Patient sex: M
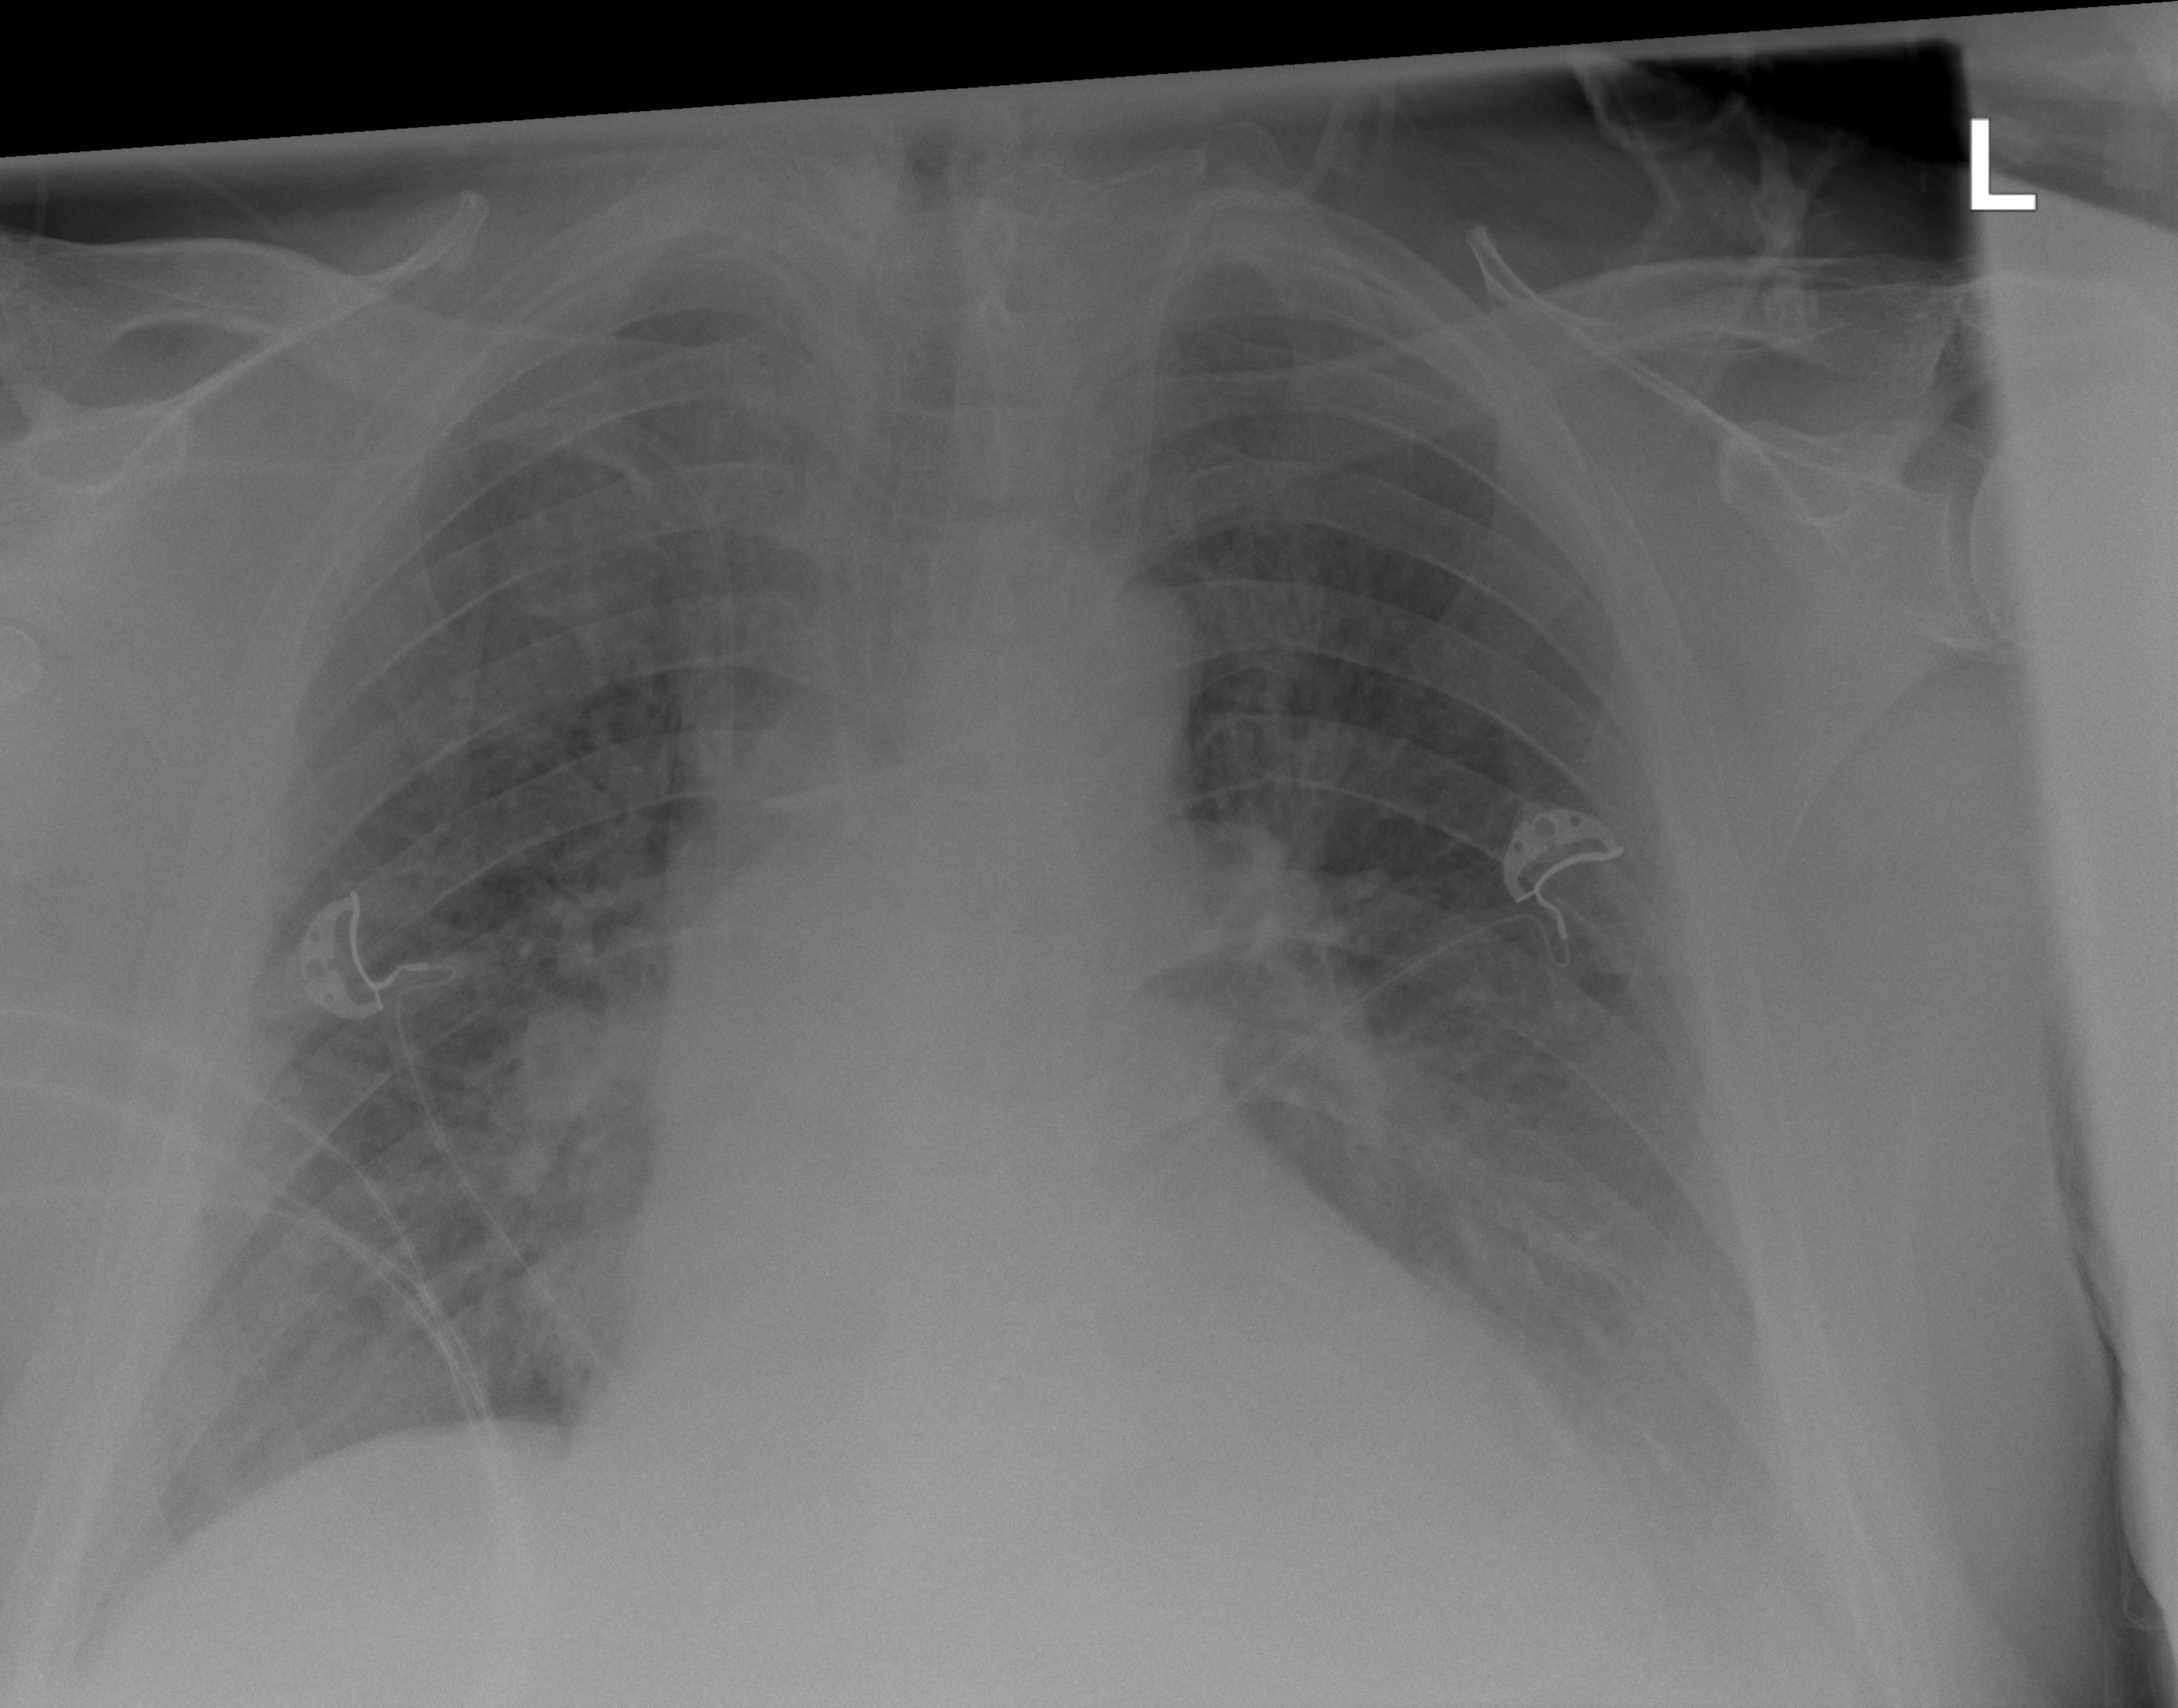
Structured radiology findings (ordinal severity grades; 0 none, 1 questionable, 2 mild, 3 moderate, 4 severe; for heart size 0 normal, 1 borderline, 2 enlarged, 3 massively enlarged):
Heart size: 2
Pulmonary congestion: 0
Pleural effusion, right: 2
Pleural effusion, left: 2
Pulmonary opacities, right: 2
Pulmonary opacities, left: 2
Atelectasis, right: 3
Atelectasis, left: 2